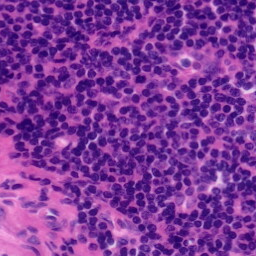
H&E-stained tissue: Tonsil